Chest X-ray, PA view. Patient: 49 years old, sex M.
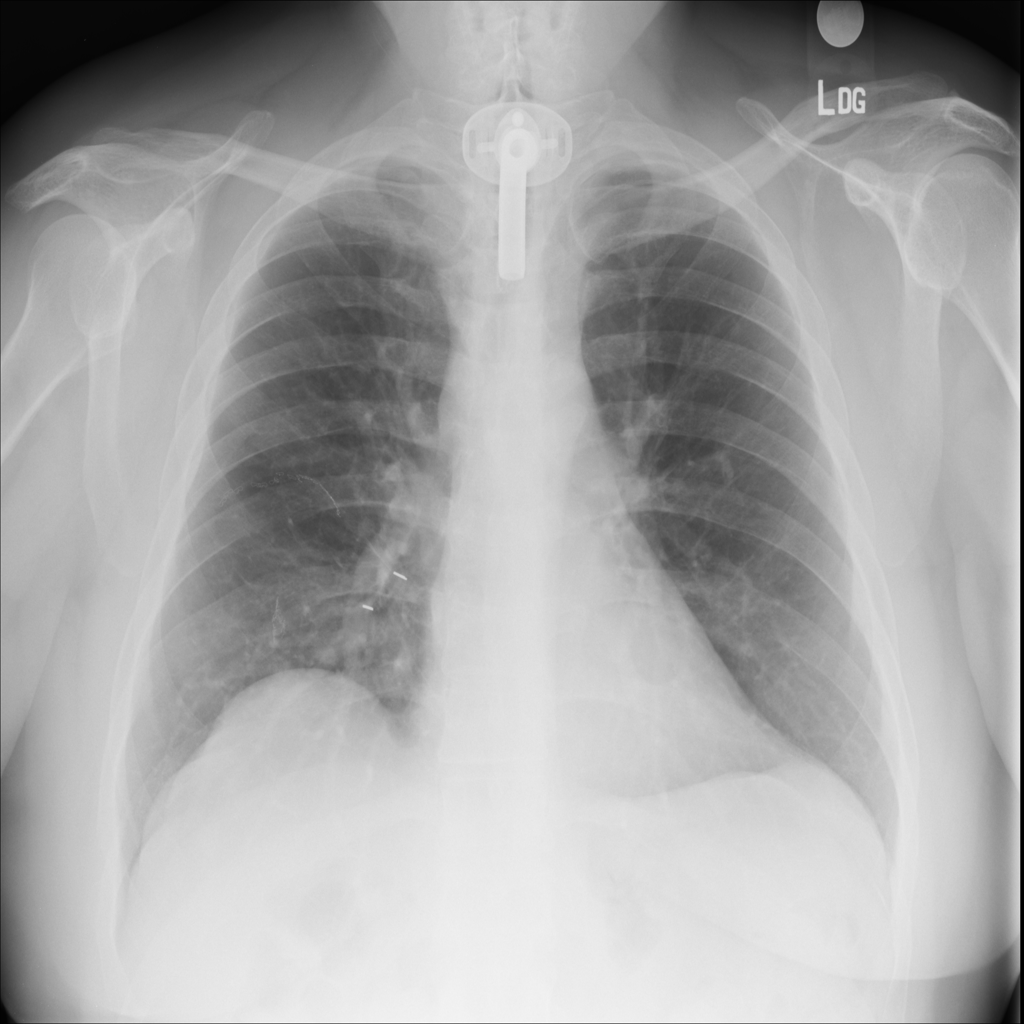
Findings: Consolidation